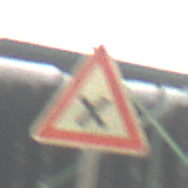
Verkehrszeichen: KreuzungOderEinmuendung
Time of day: MorningAfternoon
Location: Roofed (Special)
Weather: NotSpecified
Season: NotSpecified
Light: Artificial